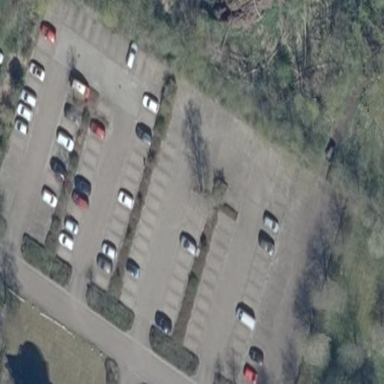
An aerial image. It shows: Parking area with surface.